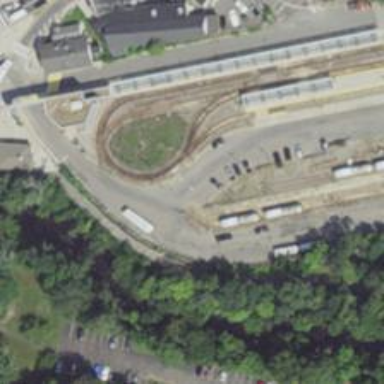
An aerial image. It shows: Light rail service yard with electrified contact lines.